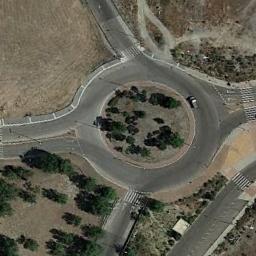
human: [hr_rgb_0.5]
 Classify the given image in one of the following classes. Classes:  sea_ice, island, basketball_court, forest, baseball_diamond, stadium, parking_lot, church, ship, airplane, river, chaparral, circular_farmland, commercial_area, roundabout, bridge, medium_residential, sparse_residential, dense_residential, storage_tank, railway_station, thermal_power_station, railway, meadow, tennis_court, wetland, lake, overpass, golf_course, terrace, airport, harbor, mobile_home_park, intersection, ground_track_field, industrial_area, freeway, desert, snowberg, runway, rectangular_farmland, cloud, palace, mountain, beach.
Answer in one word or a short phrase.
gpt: roundabout